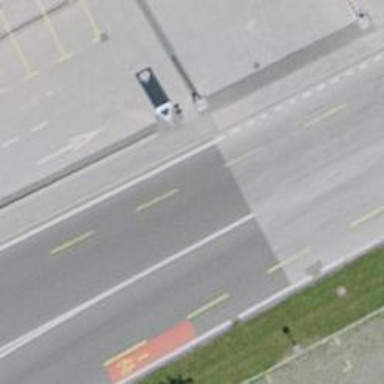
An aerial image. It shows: Tertiary road with asphalt surface and cycle lane.